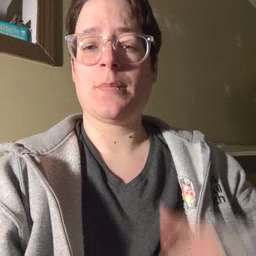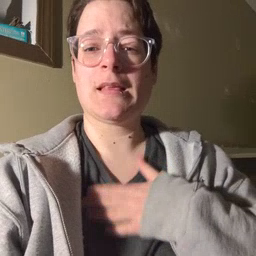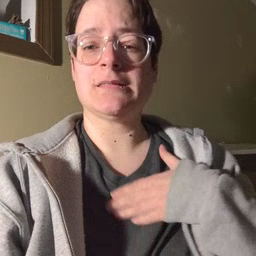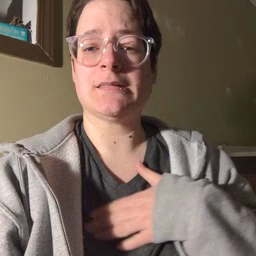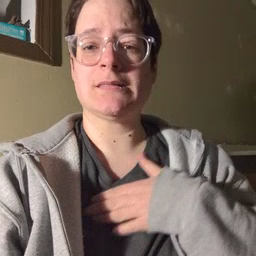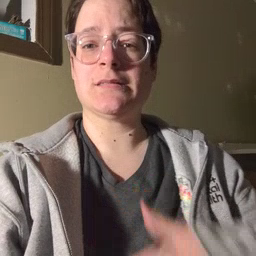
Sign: please